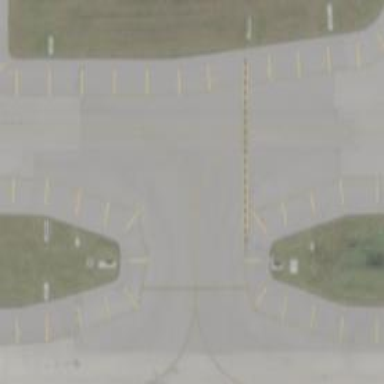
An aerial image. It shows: Image of taxiway at airport.